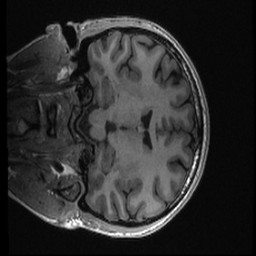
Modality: T1w
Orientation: coronal